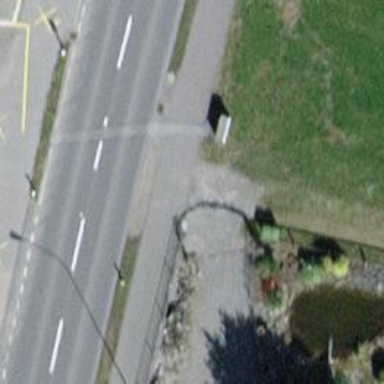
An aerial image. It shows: Cycleway.